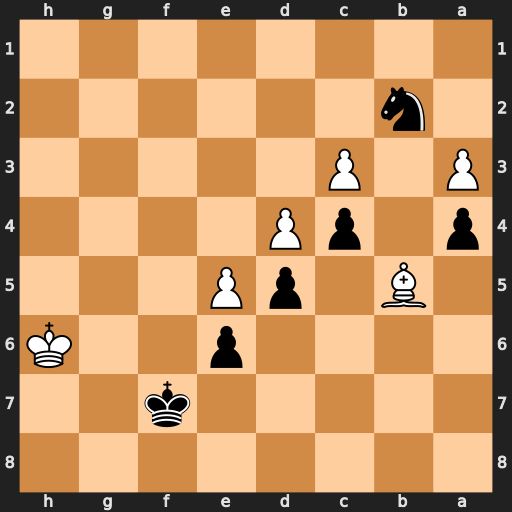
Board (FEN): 8/5k2/4p2K/1B1pP3/p1pP4/P1P5/1n6/8
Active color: b
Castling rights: -
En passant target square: -
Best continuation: Nd1 Bxa4 Nxc3